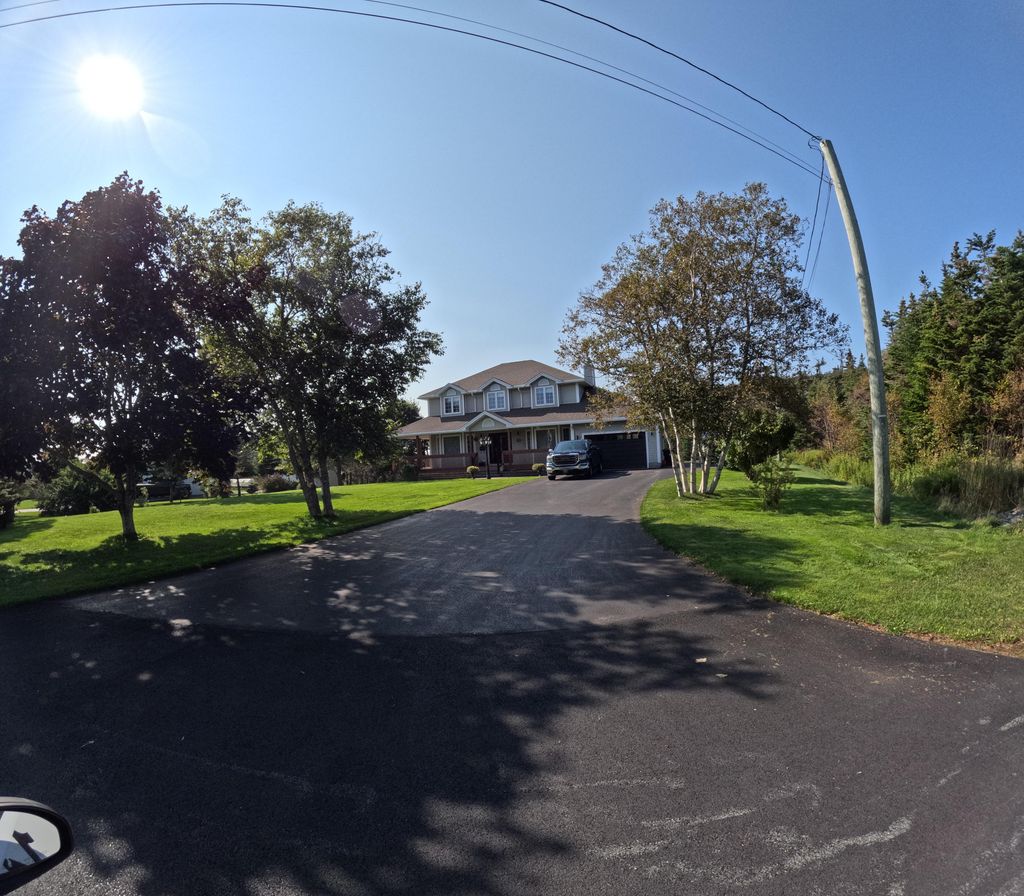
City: st_johns